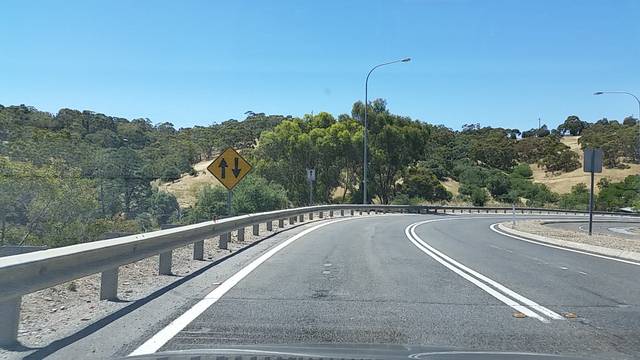
Region: Australia
Coordinates: -34.968, 138.668